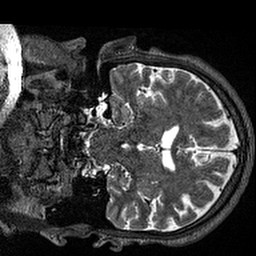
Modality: T2w
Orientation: coronal
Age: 72
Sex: male
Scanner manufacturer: siemens
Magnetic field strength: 3 T
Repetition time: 3.2 s
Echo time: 0.567 s